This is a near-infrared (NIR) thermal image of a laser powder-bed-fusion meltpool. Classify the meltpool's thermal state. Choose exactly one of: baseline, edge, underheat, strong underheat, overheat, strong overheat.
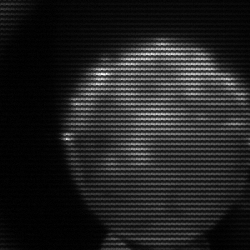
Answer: edge